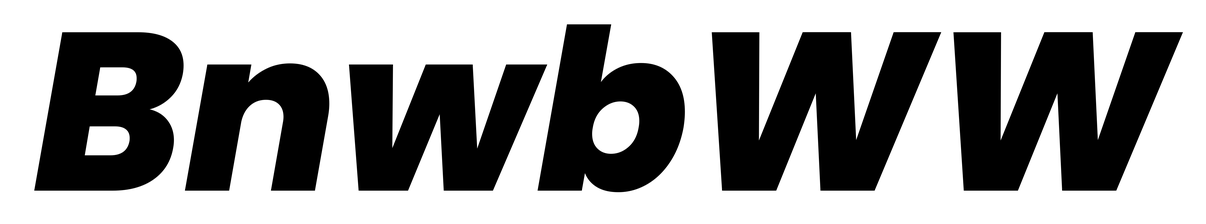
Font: Poppins-ExtraBoldItalic